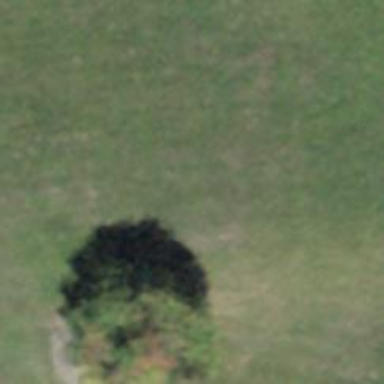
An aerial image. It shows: Broadleaved evergreen tree in its natural setting.